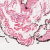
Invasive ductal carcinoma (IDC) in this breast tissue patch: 0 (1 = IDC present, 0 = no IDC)